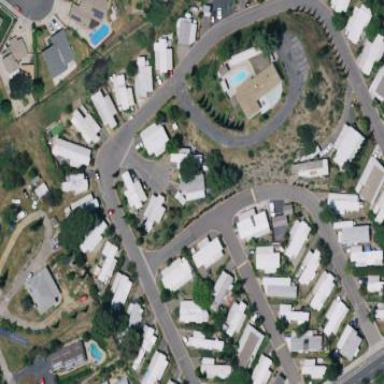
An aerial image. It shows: Residential area known as trailer park.